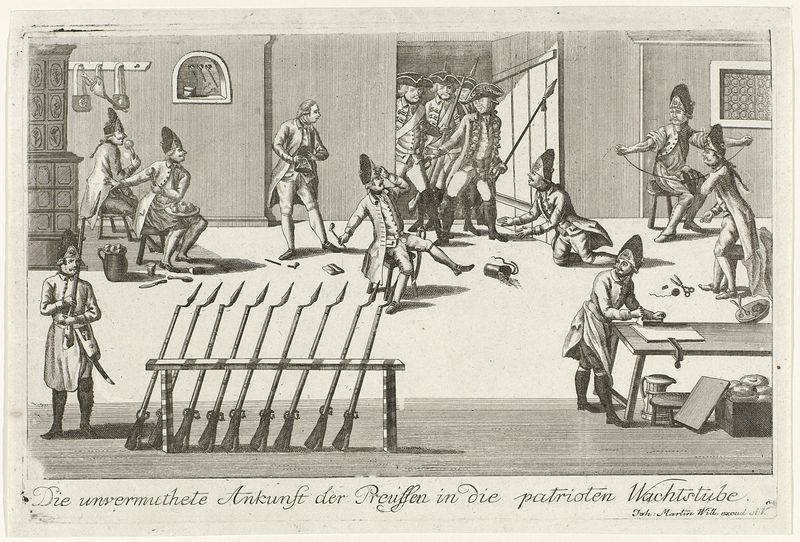
Titel: Patriotten verjaagd uit hun wachtlokaal
Standort: Amsterdam
Institution: Rijksmuseum
Schlagwörter: menschen, fenster, holz, hüte, männer, tisch, tür, zeichnung, gelage, trinken, kamin, ofen, kanne, schrift, schemel, soldaten, karikatur, freizeit, korb, deutsch, faden, becher, nische, schere, stich, militär, uniform, uniformen, kiste, gewehr, lanzen, gewehre, taschen, eimer, preußen, kaserne, herd, brote, bajonette, helebarde, reperatur, bajonet, sodaten, drillpreußen, lange kerls, schre